Question: I have the following code defined in my xml file, but I don't see the buttons getting displayed. I have read way too many posts, and pretty much tried all possible combinations, but no luck :( I'd really appreciate if someone could help me here.
'''
<?xml version="1.0" encoding="utf-8"?>
<LinearLayout xmlns:android="http://schemas.android.com/apk/res/android"
android:layout_width="fill_parent"
android:layout_height="fill_parent"
android:orientation="vertical" >
<TextView
android:id="@+id/textView2"
android:layout_width="wrap_content"
android:layout_height="100dp"
android:gravity="center"
android:text="@string/hello_world"
android:textSize="32sp" />
<EditText
android:id="@+id/editText1"
android:layout_width="wrap_content"
android:layout_height="wrap_content"
android:gravity="center_horizontal"
android:hint="@string/ad_desc"
android:inputType="text" />
<Button
android:id="@+id/button4"
android:layout_width="wrap_content"
android:layout_height="wrap_content"
android:text="@string/phone" />
<Button
android:id="@+id/button1"
android:layout_width="wrap_content"
android:layout_height="wrap_content"
android:text="@string/sms" />
<Button
android:id="@+id/button2"
android:layout_width="wrap_content"
android:layout_height="wrap_content"
android:text="@string/maps" />
<Button
android:id="@+id/button3"
android:layout_width="wrap_content"
android:layout_height="wrap_content"
android:text="@string/video" />
</LinearLayout>
'''
I would like to see my App Name on top (Text view - @string/hello_world), right beneath it, a big box that allows me to EditText(@string/ad_desc), and beneath that, all my buttons. The button should be at the bottom, next to each other aligned in this manner - <URL>
Please feel free to ask me if you'd like me to attach anything else. I am new to Android programming, and this is totally beyond me on why it isn't working.
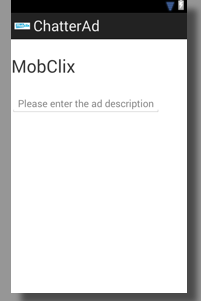
Answer: If you want to align your 'Buttons' at the bottom then you are better off with a 'RelativeLayout' as the root. Try changing it to the following and notice the properties
'''
<?xml version="1.0" encoding="utf-8"?>
<RelativeLayout xmlns:android="http://schemas.android.com/apk/res/android"
android:layout_width="fill_parent"
android:layout_height="fill_parent" >
<TextView
android:id="@+id/textView2"
android:layout_width="wrap_content"
android:layout_height="100dp"
android:text="@string/hello_world"
android:textSize="32sp" />
<EditText
android:id="@+id/editText1"
android:layout_width="wrap_content"
android:layout_height="wrap_content"
android:hint="@string/ad_desc"
android:inputType="text"
androidi:layout_below="@id/textView2" />
<LinearLayout
android:layout_width="match_parent"
android:layout_height="wrap_content"
android:layout_alignParentBottom="true"/>
<Button
android:id="@+id/button4"
android:layout_width="wrap_content"
android:layout_height="wrap_content"
android:text="@string/phone" />
<Button
android:id="@+id/button1"
android:layout_width="wrap_content"
android:layout_height="wrap_content"
android:text="@string/sms" />
<Button
android:id="@+id/button2"
android:layout_width="wrap_content"
android:layout_height="wrap_content"
android:text="@string/maps" />
<Button
android:id="@+id/button3"
android:layout_width="wrap_content"
android:layout_height="wrap_content"
android:text="@string/video" />
</LinearLayout>
</RelativeLayout >
'''
You may have to add some margin to the 'TextView' and 'EditText' for appropriate spacing but this should give you your 'TextView' with the 'EditText' below it and your 'Button's in a horizontal 'LinearLayout' aligned at the bottom of the screen.
Notice this property
'''
androidi:layout_below="@id/textView2"
'''
of the 'EditText' and this property
'''
android:layout_alignParentBottom="true"
'''
Of the 'LinearLayout' that I added.